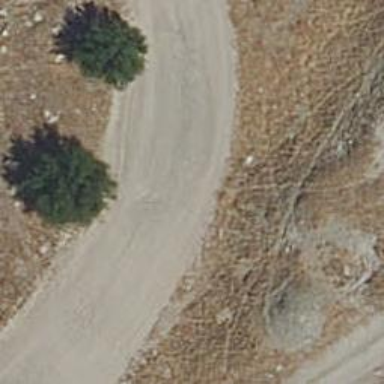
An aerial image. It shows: Track road with ground surface.